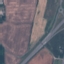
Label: Highway